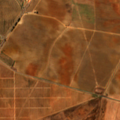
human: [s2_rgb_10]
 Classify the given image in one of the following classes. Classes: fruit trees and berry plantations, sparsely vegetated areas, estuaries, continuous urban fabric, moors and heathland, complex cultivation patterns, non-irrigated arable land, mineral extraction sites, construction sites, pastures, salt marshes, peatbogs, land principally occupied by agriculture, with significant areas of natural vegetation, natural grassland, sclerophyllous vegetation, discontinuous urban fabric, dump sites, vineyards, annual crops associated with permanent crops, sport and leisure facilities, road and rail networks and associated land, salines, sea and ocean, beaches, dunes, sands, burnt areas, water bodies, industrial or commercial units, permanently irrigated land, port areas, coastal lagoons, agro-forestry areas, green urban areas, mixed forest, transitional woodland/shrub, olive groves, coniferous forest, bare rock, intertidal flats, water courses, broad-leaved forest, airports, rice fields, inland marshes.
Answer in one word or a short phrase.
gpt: non-irrigated arable land, permanently irrigated land, vineyards, olive groves